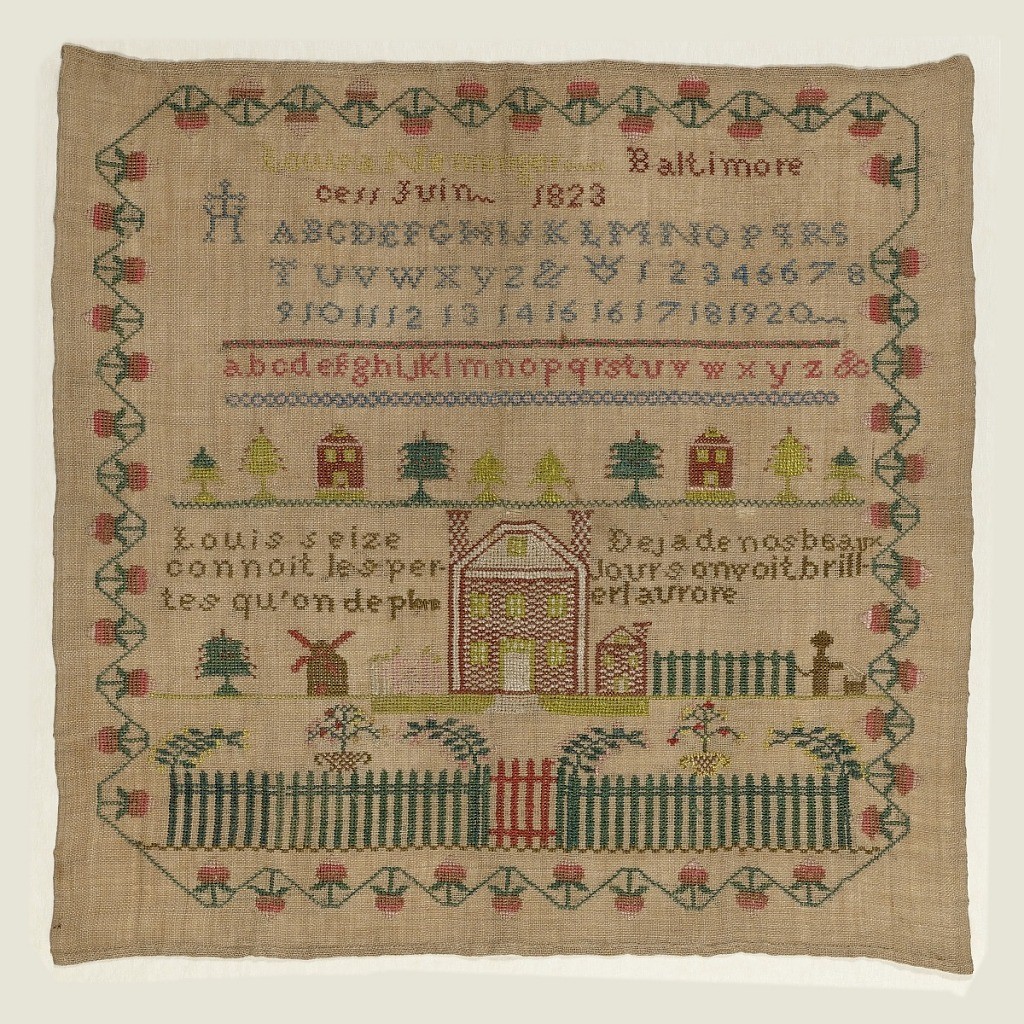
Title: Sampler
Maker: Louisa Nenninger, American, b. 1815
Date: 1823
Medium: silk embroidery on linen foundation Technique: embroidered in cross stitch on plain weave foundation
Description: Square sampler of natural-colored linen embroidered with blue, green, yellow, red, and white silks. Within a strawberry vine border, an inscription, Louisa Nenninger Baltimore cess Juin 1823,  is followed by rows of alphabets, trees, houses and windmills, a large house with a fence, and two texts in French:
Louis Seize connoit les pertes qu'on deplore (Louis XVI knew deplorable losses)
Deja de nos beaux jours on voit briller l'aurore (Already we see the dawn of our beautiful days)